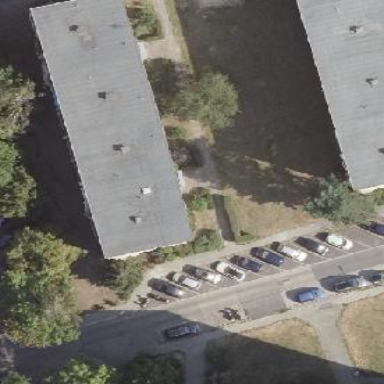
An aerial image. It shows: Building with apartments and flat roof.